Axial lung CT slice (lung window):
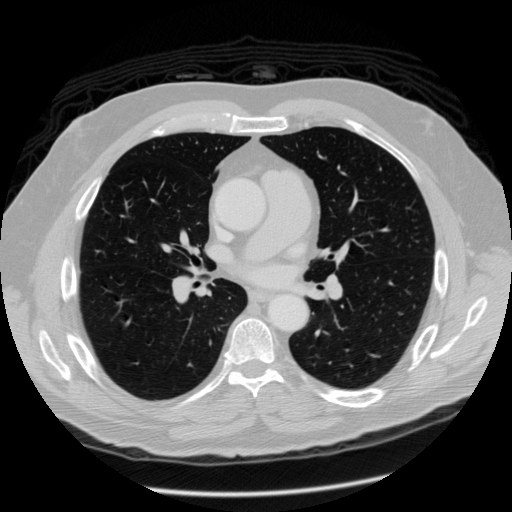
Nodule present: no